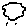
Label: cloud